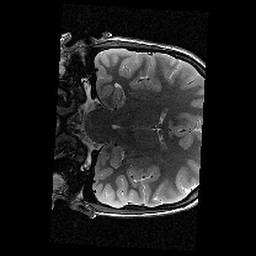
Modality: T2w
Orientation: coronal
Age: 9
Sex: female
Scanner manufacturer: siemens
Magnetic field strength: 3 T
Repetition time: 9.23 s
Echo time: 0.067 s